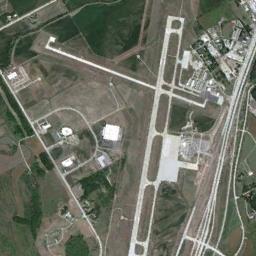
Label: airport